The image is a continuous-wavelet scalogram (time versus scale) of a rotating-machine vibration signal. Diagnose the rotating machine from this image, choosing from: normal, misalignment, unbalance, looseness.
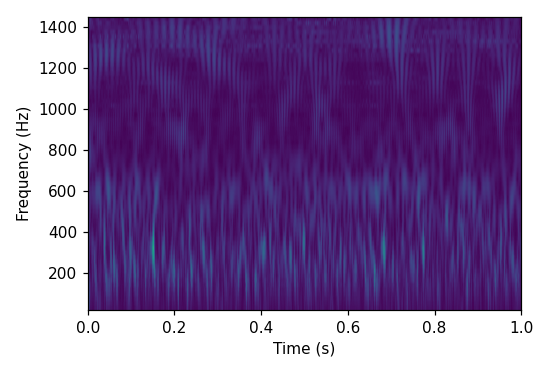
Answer: normal